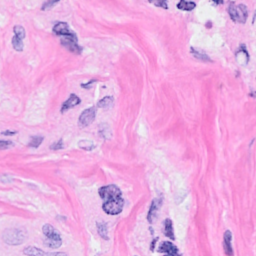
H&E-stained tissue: Breast